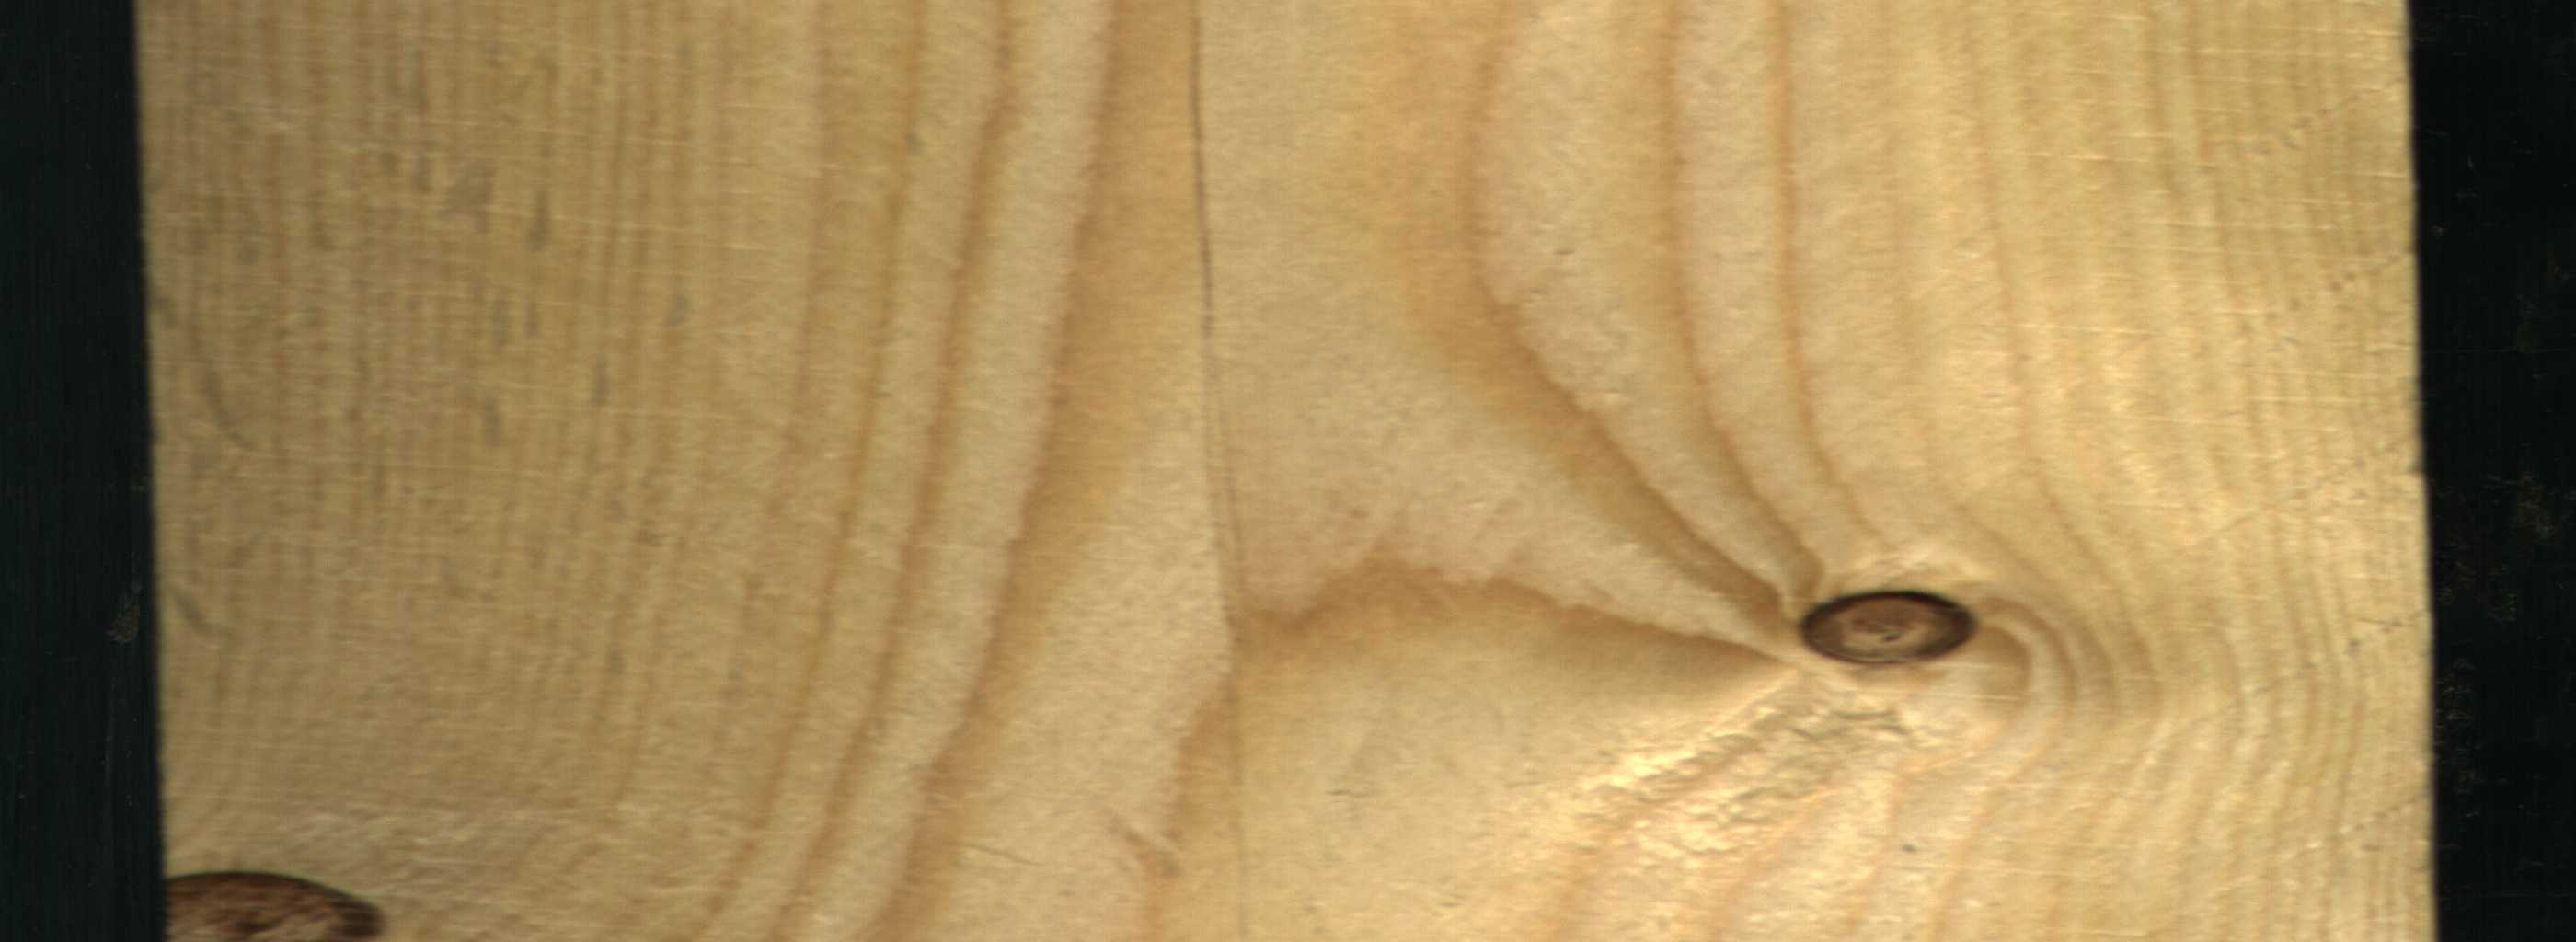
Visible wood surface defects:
Dead_Knot
Dead_Knot